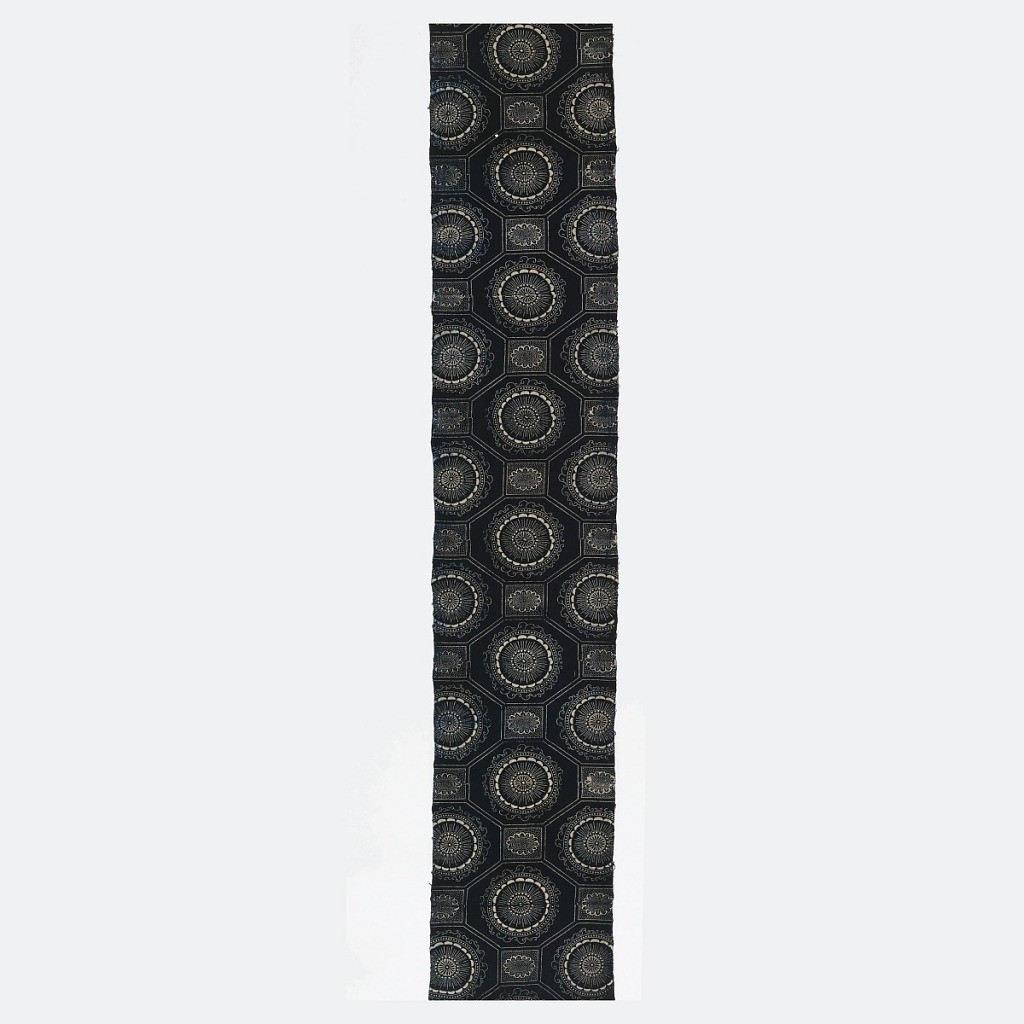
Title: Textile
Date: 19th century
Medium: cotton Technique: stenciled resist on plain weave (katazome)
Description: Lattice design of large hexagons and small squares with flower blossom centers in reserve on a dark blue ground.